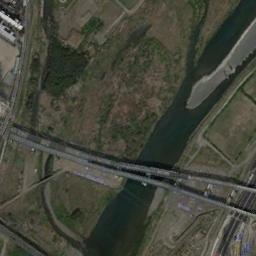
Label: bridge